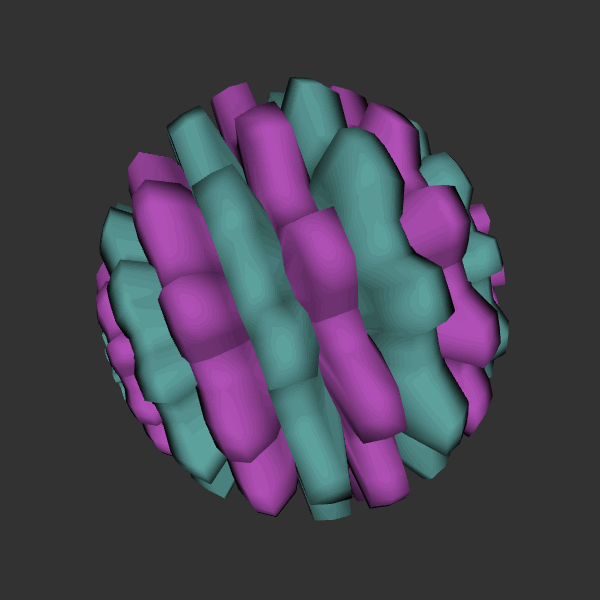
Background: dark